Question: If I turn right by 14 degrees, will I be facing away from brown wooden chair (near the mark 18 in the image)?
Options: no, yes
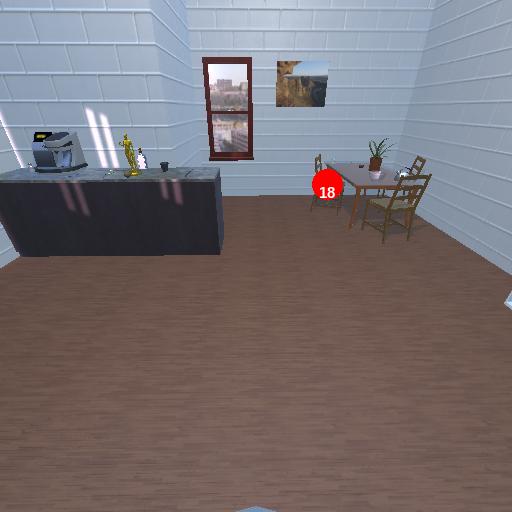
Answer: no